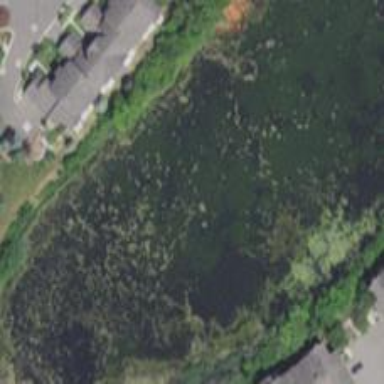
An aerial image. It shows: Pond surrounded by natural water.